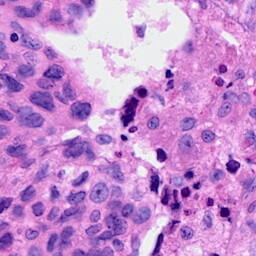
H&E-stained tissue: Breast